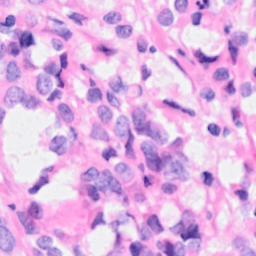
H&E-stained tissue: Breast